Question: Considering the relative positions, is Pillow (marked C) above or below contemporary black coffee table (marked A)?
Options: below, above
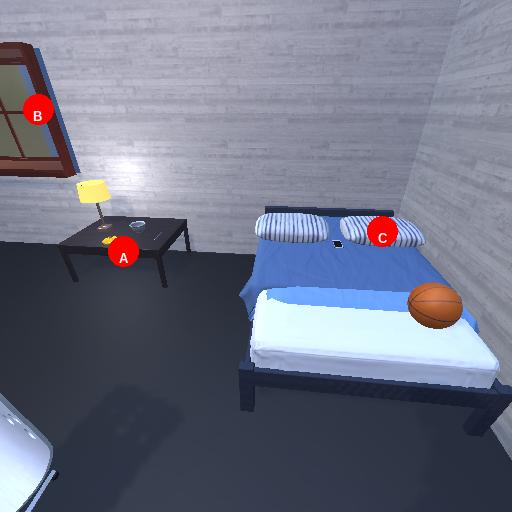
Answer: below